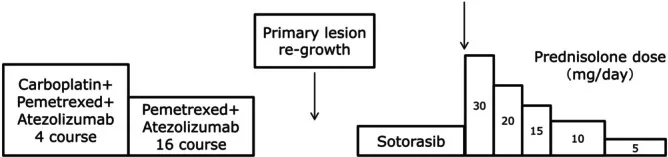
Clinical course of the present case.
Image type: chart (chart)